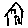
Label: house